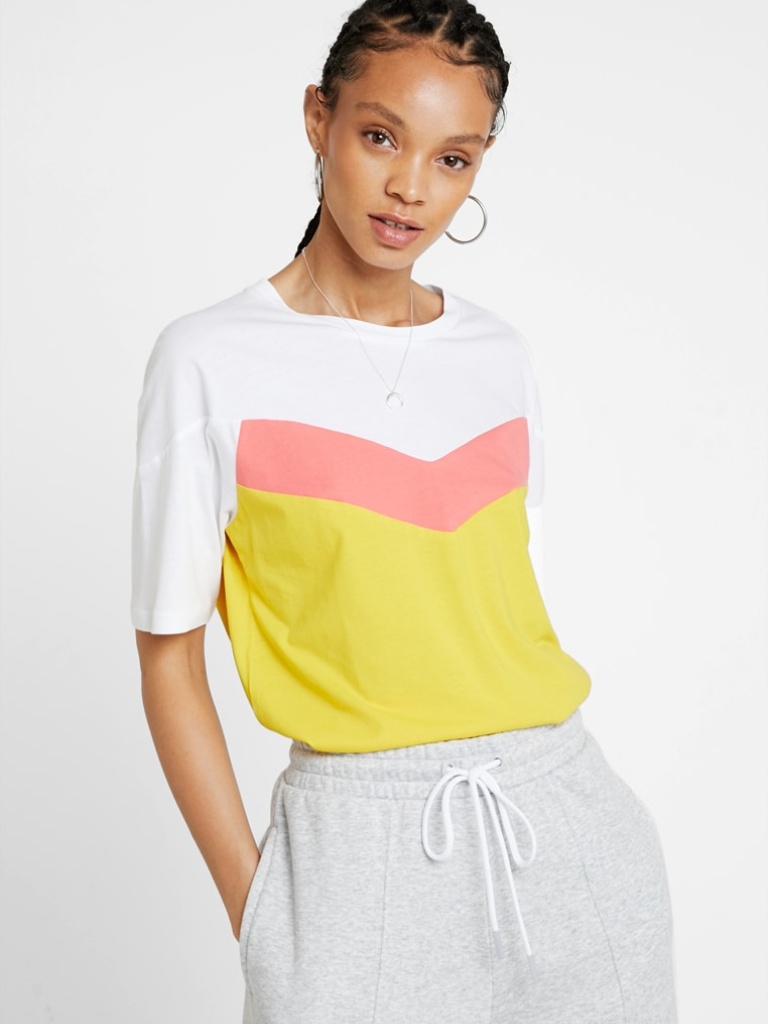
cotton relaxed short sleeve hip length Untucked crew t-shirt